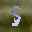
Label: 5